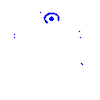
Particle: pion